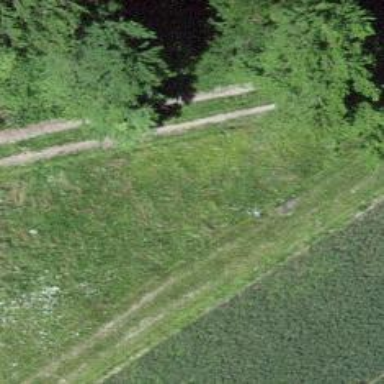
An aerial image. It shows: Unpaved path.